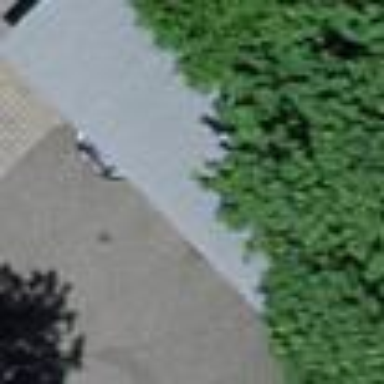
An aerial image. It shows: View of roof of building.